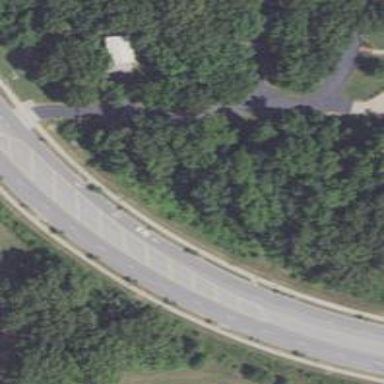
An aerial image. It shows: Tertiary road with asphalt surface.